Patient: sex M, age 45
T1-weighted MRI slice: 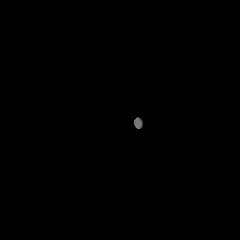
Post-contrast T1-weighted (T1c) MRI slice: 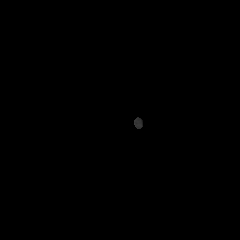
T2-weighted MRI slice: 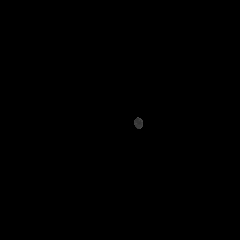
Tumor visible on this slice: no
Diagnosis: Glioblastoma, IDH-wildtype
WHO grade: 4